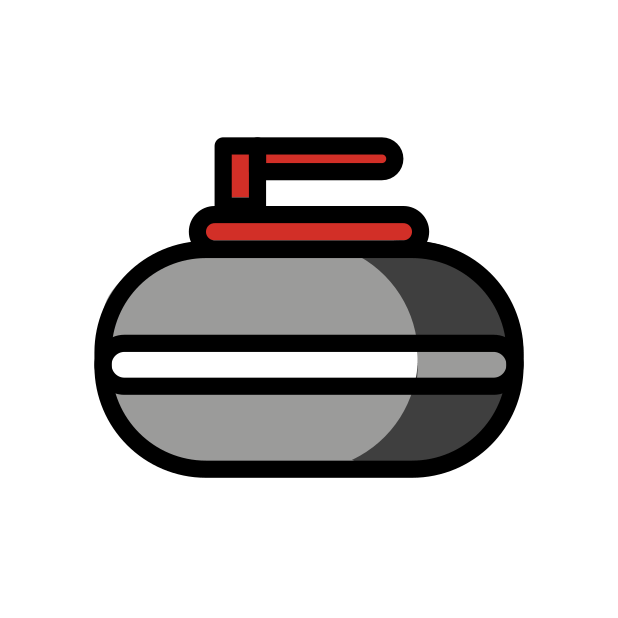
curling stone